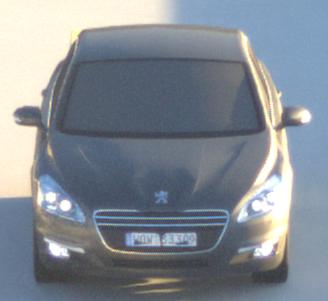
Make: Peugeot
Model: 508 120 VTi
Detailed model: 508 (I) Limousine
Model produced from: 2011/03
Model produced until: 2014/05
Doors: 4
Color: gray
Road condition: dry road
Daytime: sunrise or sunset
Contrast: high contrast